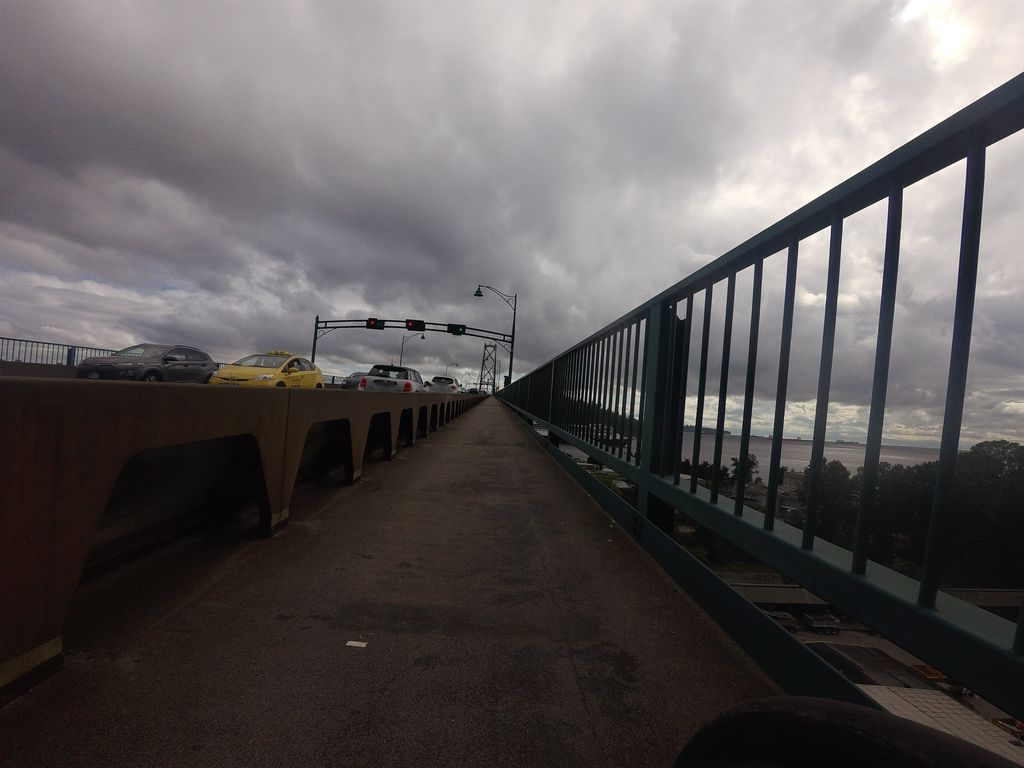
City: vancouver